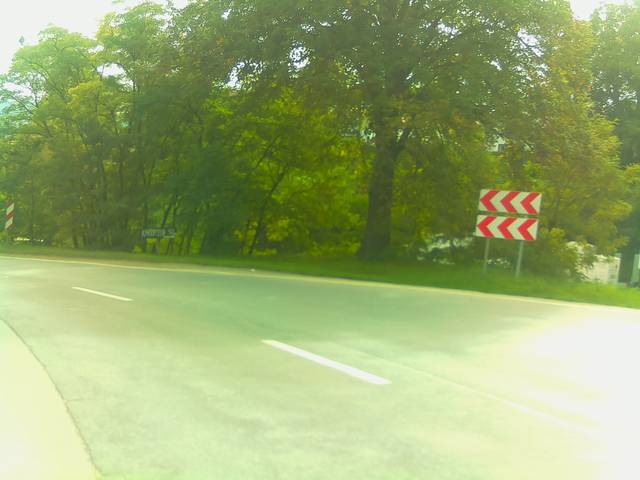
Region: Germany
Coordinates: 50.851, 11.604